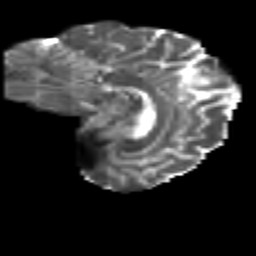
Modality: T2w
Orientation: sagittal
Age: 44
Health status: ill
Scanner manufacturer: philips
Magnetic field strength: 3 T
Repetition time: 9 s
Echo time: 0.127 s